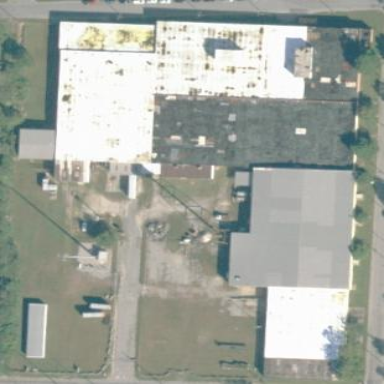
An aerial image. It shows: Historic factory.